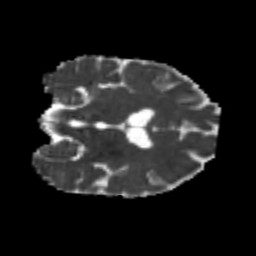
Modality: MD
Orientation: coronal
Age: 26
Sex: male
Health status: healthy
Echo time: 0.074 s